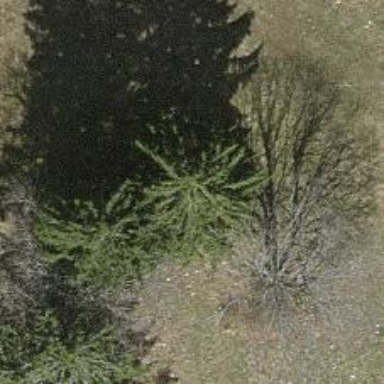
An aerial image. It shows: Needle-leaved tree in its natural environment.